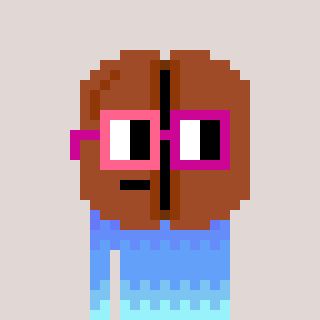
a pixel art character with square pink and red glasses, a coffeebean-shaped head and a teal-colored body on a warm background